三年级 · 算术
看图计算。

$1-\frac{4}{9}=$
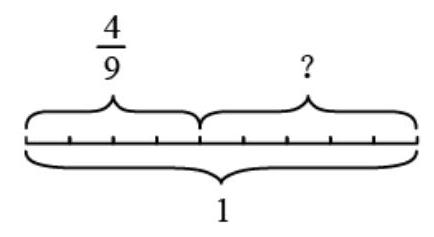
答案: $\frac{5}{9}$

【分析】根据对分数的认识, 把一个整体平均分成 9 份, 取其中 4 份是 $\frac{4}{9}$, 要求还剩下多少, 对数轴观察, 可知还剩 5 份, 即 $\frac{5}{9}$, 列式为: $1-\frac{4}{9}=\frac{5}{9}$ 。据此解答。

【详解】根据题意可知:

$1-\frac{4}{9}=\frac{5}{9}$